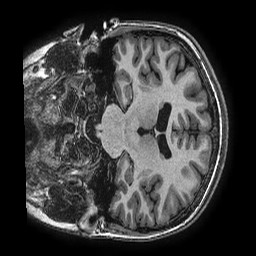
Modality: T1w
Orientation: coronal
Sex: female
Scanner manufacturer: ge
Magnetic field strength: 3 T
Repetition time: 0.0077 s
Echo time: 0.003436 s